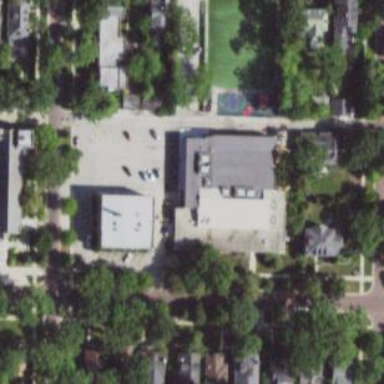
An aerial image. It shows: School building.